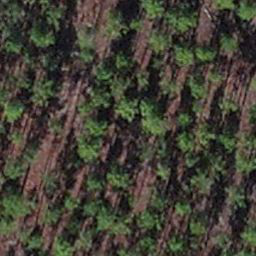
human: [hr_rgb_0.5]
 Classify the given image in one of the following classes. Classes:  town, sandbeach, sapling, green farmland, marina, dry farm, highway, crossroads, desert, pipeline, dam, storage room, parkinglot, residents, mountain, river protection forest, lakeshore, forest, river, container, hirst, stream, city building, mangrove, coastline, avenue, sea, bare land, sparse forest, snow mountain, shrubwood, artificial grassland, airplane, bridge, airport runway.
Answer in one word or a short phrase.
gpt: sapling